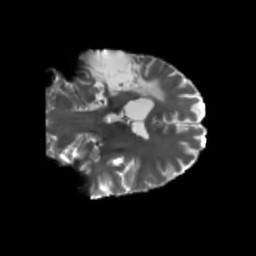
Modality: T2w
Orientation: coronal
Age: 43
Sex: male
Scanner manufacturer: siemens
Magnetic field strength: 3 T
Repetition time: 5.25 s
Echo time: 0.08 s